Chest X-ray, AP view. Patient: 17 years old, sex M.
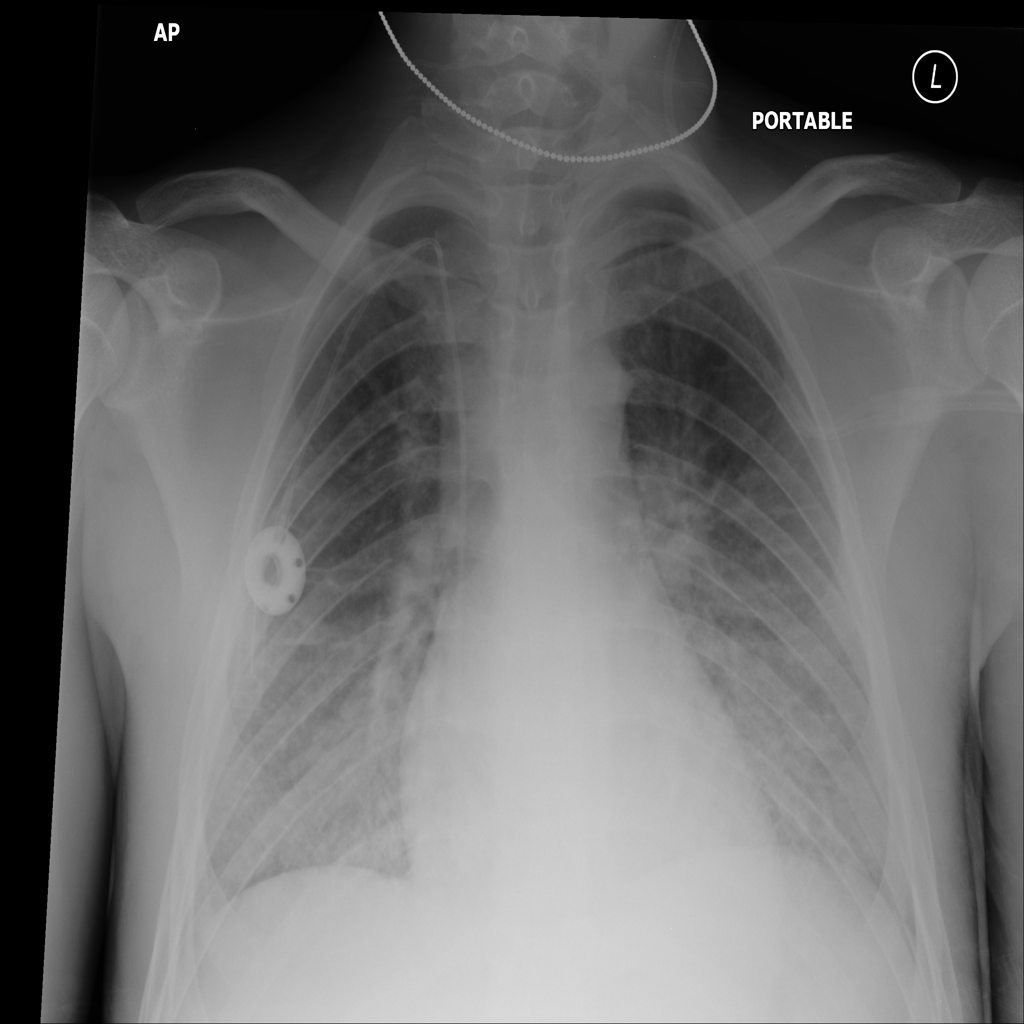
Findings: Edema, Infiltration